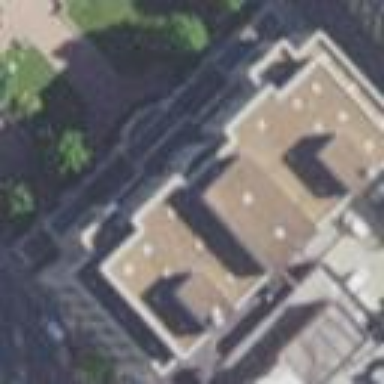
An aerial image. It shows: Public building.